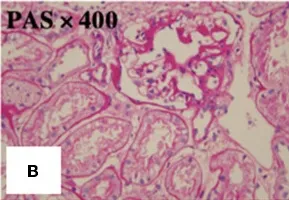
Pathological features of renal biopsy. (A-D) Light microscopy showed no apparent glomerular, tubulointerstitial or vascular alterations.
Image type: pathology (pas)